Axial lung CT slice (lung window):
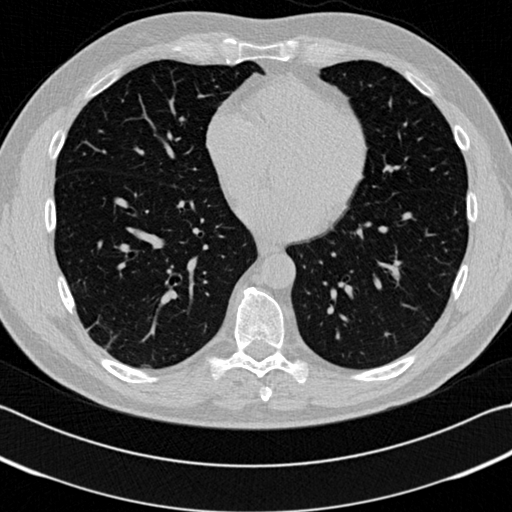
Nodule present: no